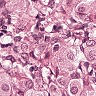
Metastatic tissue present: yes